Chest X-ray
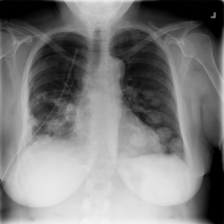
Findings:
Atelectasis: positive
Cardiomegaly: negative
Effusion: negative
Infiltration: negative
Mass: negative
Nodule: positive
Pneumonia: negative
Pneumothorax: positive
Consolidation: negative
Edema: negative
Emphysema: negative
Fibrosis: negative
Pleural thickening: negative
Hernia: negative